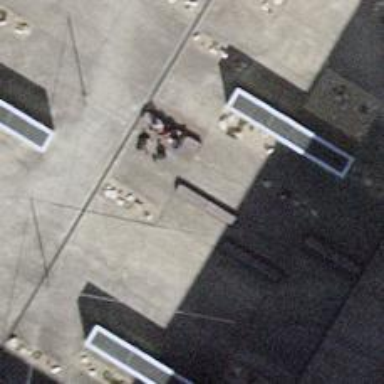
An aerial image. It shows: Bench.